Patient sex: M
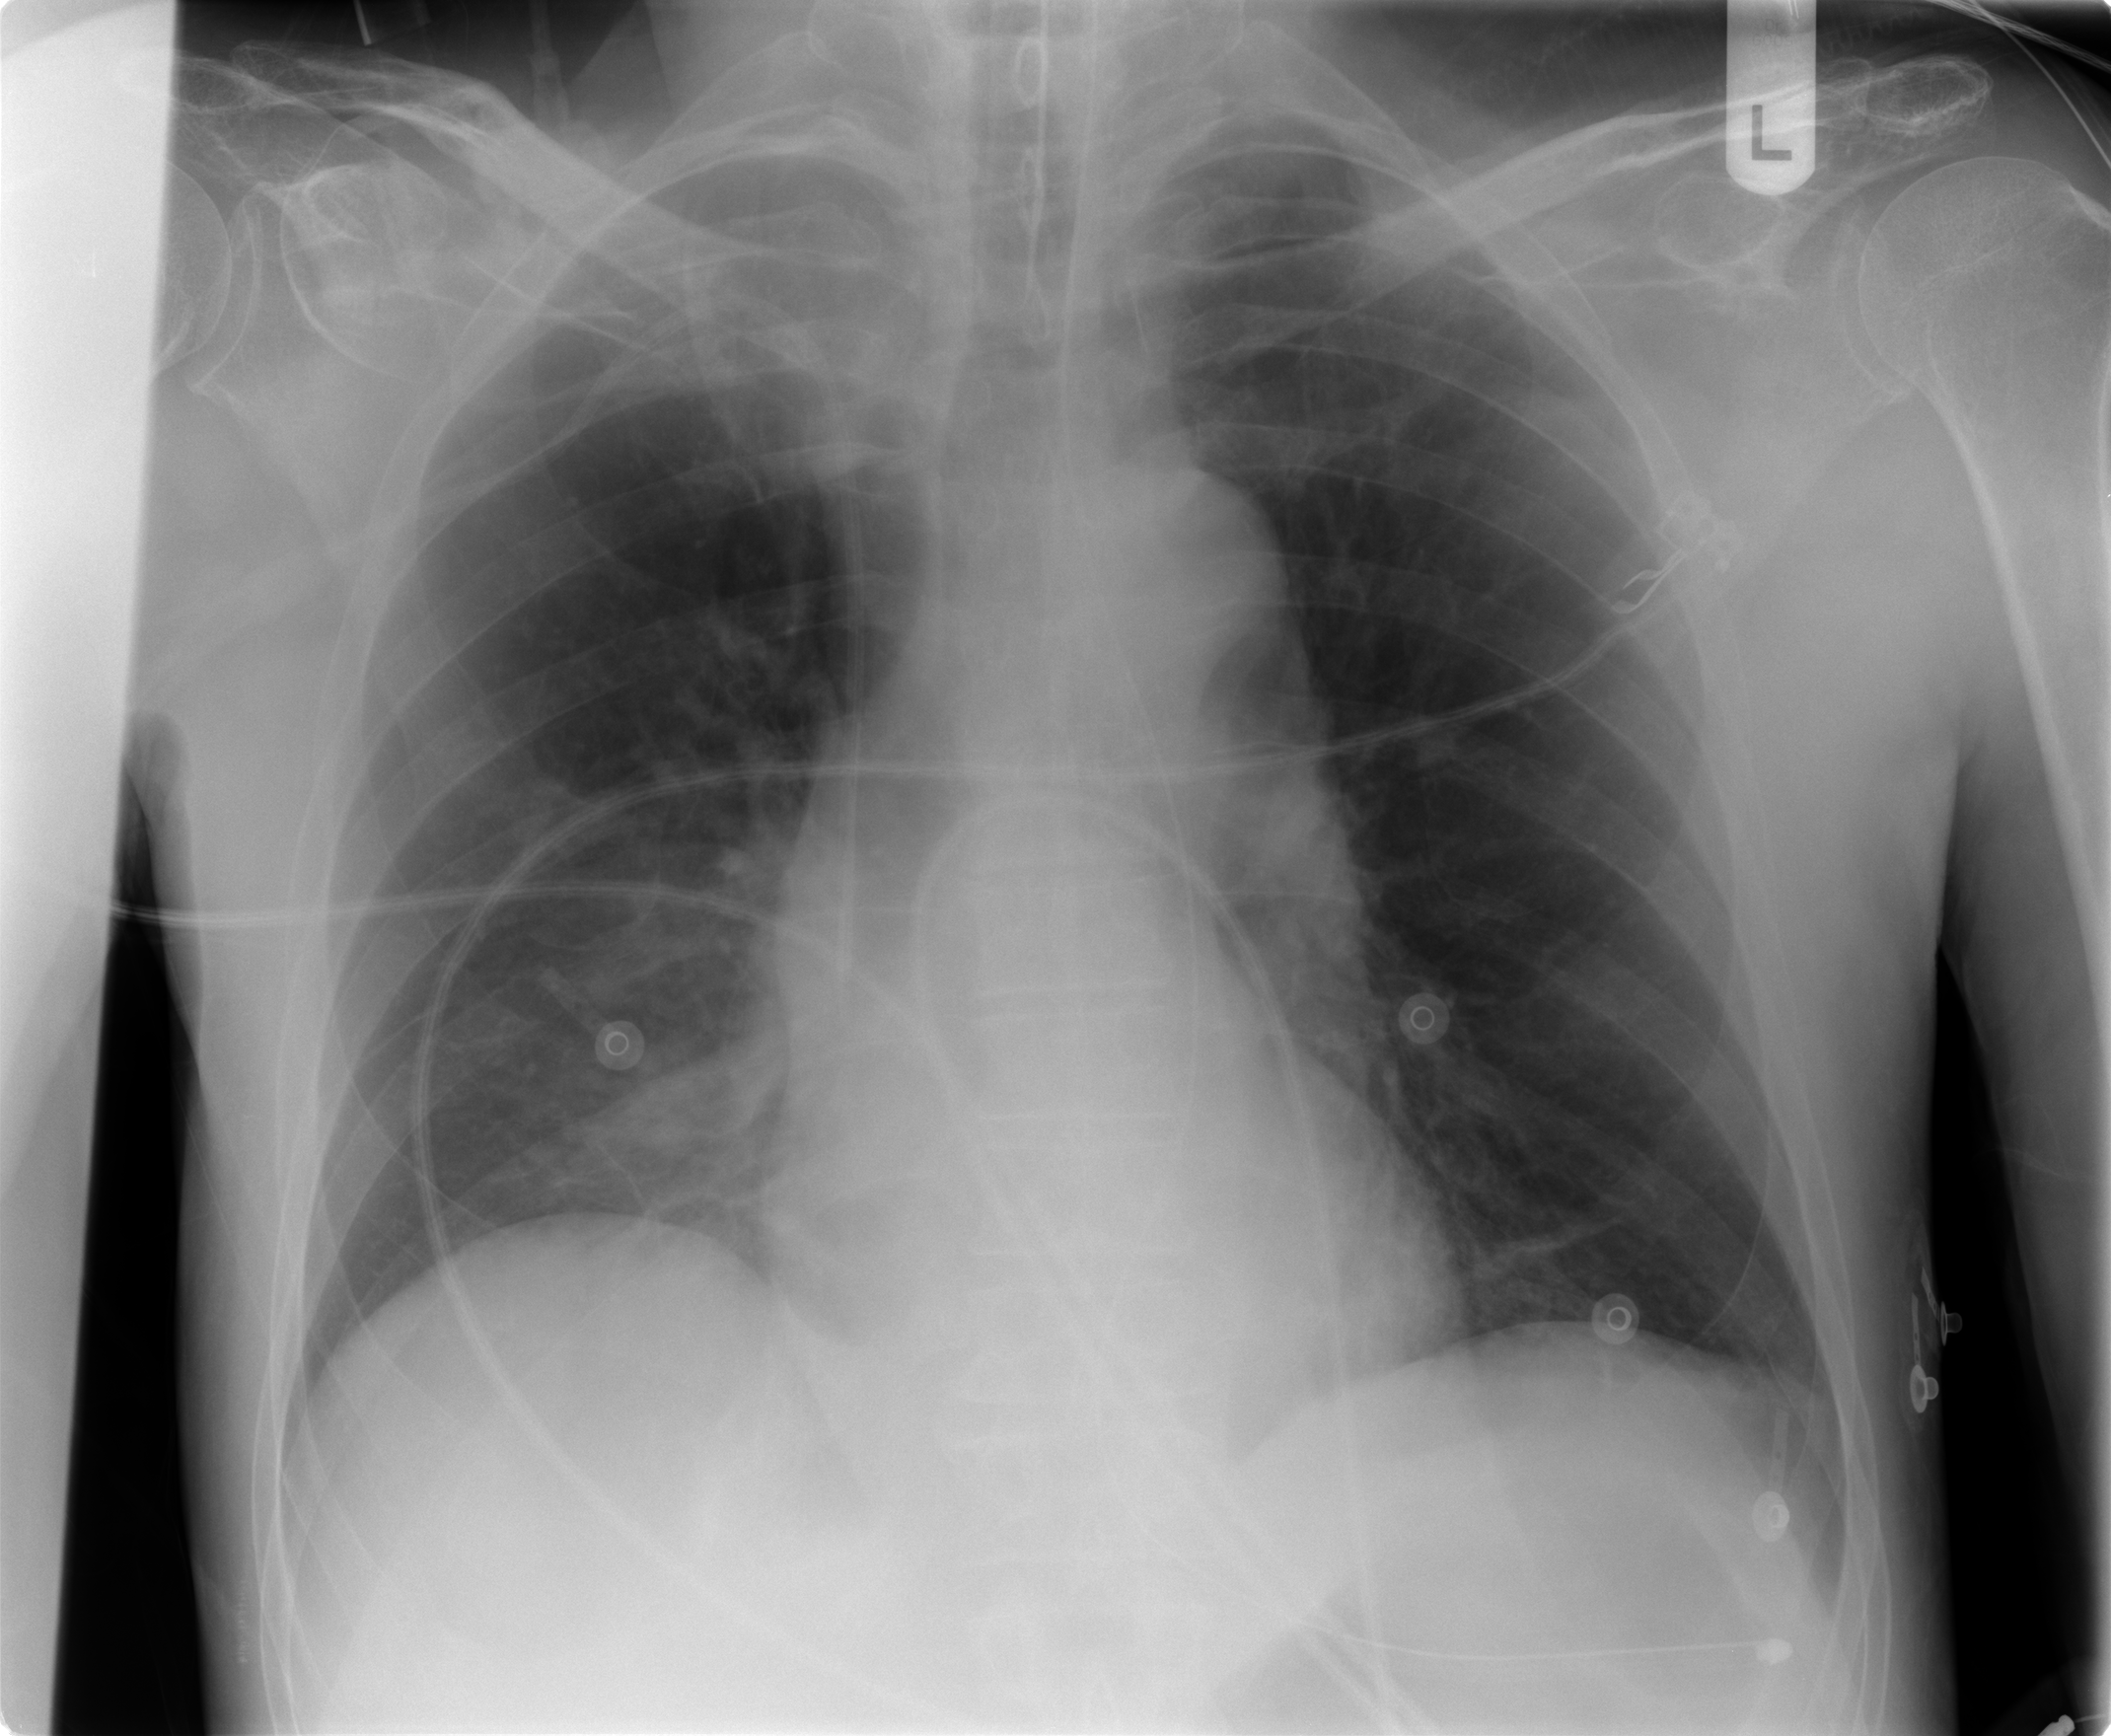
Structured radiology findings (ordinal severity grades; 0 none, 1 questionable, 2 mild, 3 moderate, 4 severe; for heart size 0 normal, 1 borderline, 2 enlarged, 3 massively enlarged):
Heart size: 0
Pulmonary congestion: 0
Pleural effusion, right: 0
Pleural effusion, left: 0
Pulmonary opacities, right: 2
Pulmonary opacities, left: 0
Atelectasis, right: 2
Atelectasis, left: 0